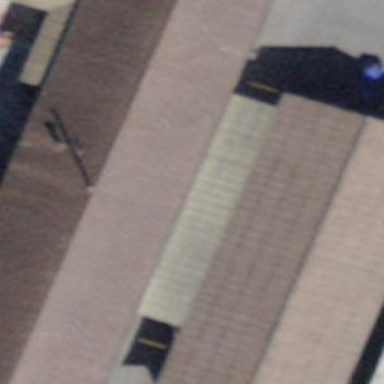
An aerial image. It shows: Warehouse.